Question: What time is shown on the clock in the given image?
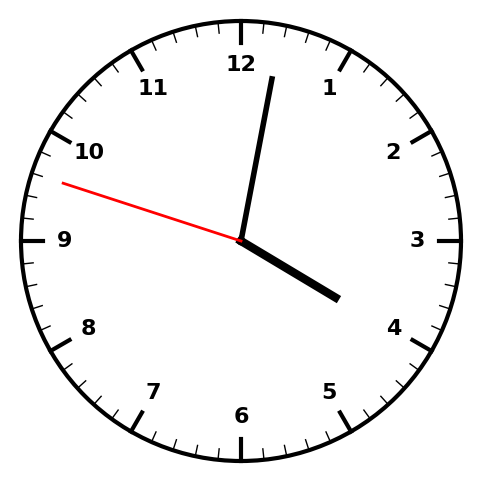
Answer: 04:01:48